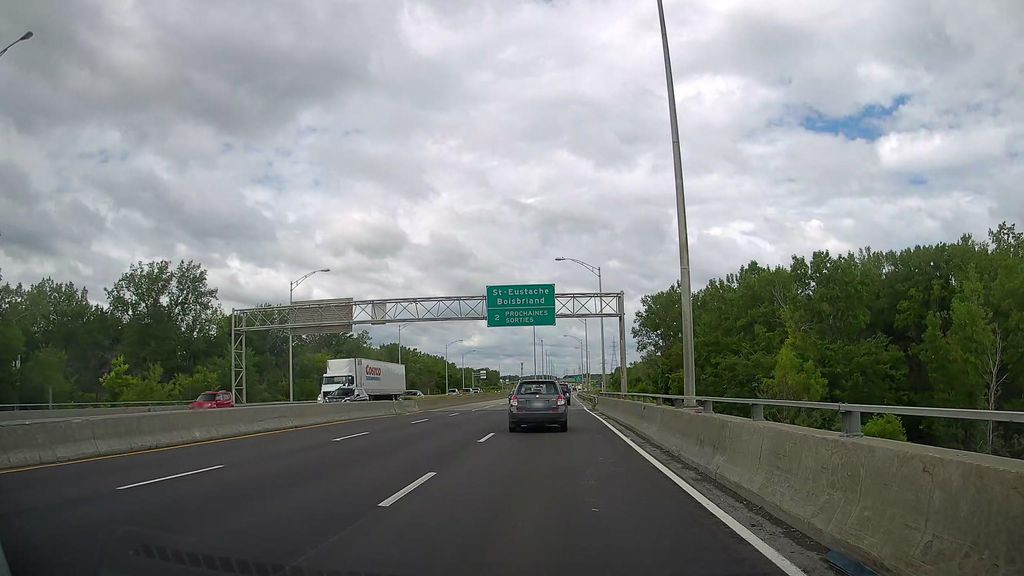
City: montreal